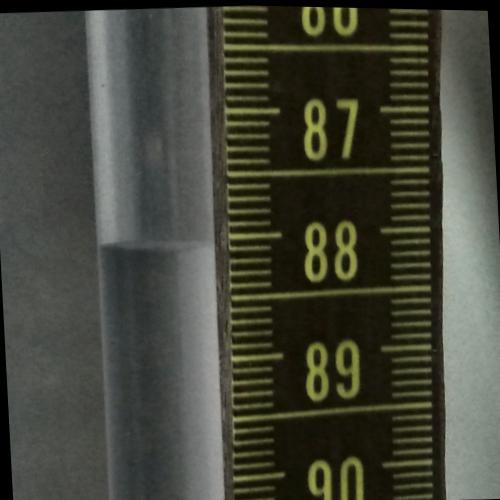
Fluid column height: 88.1 cm